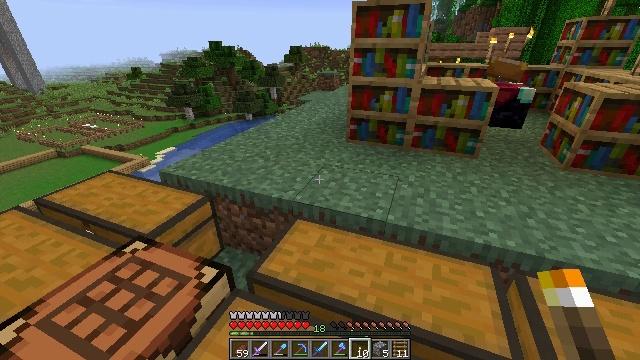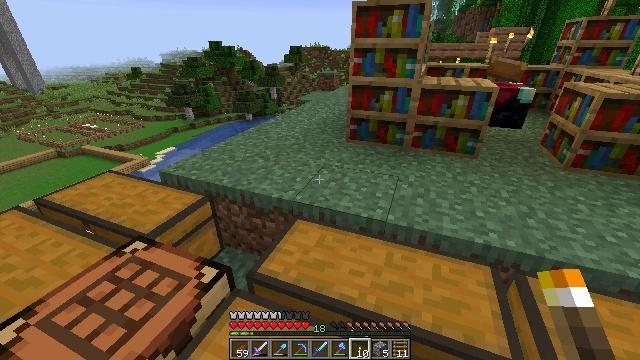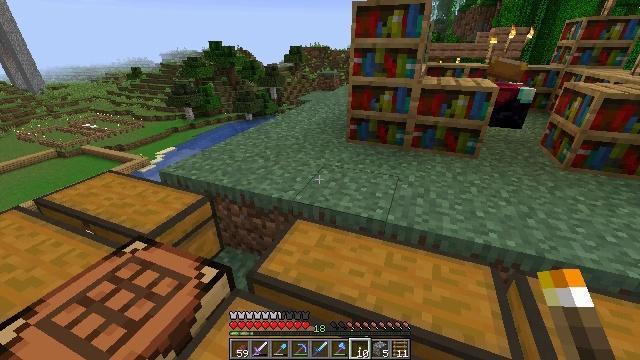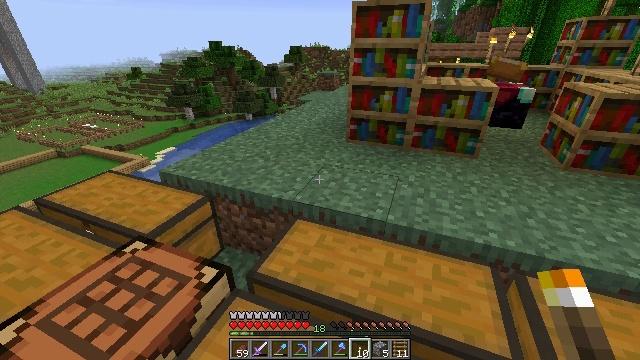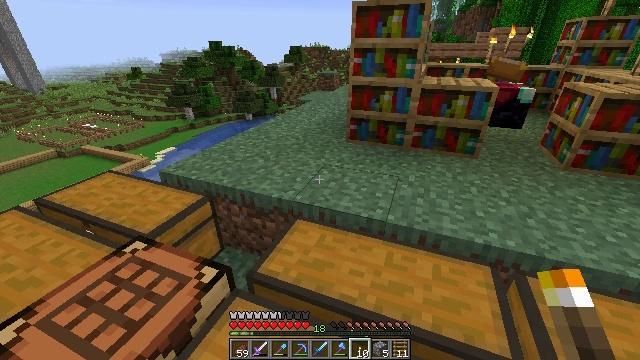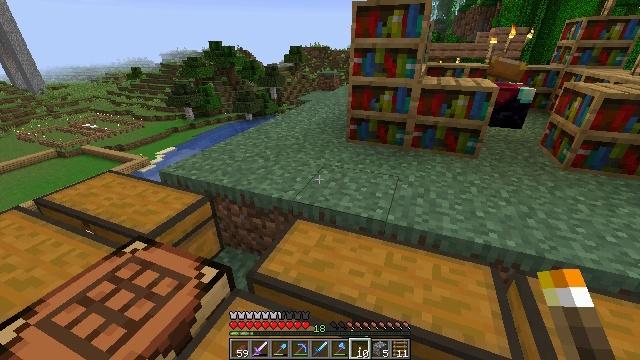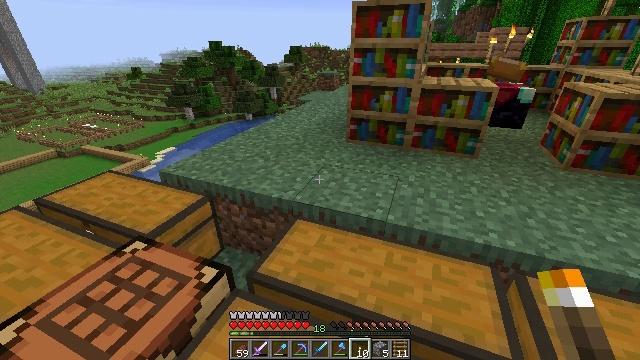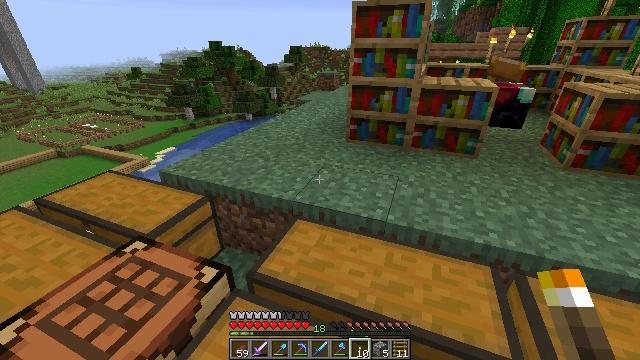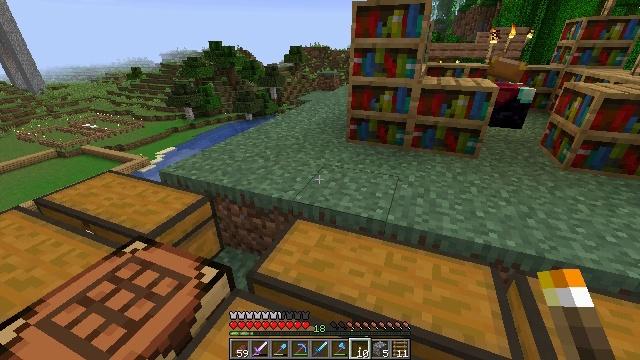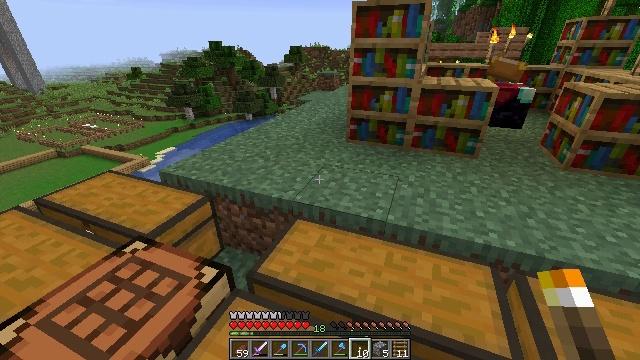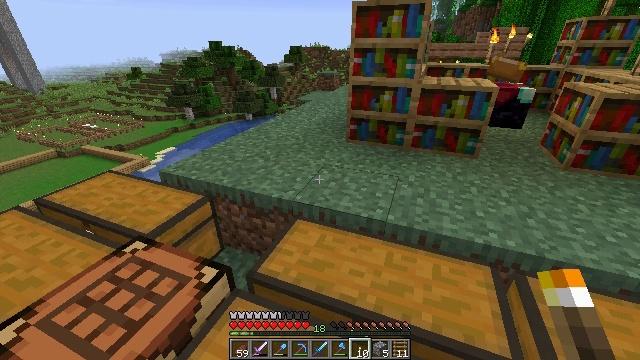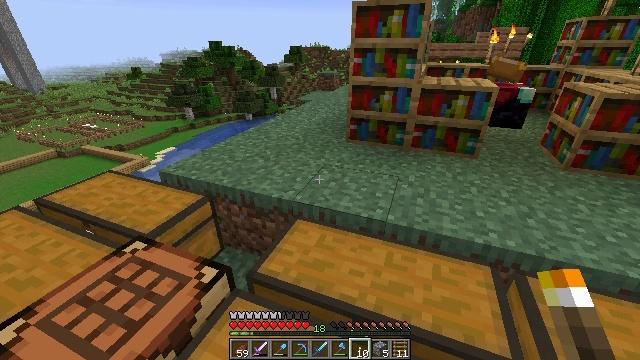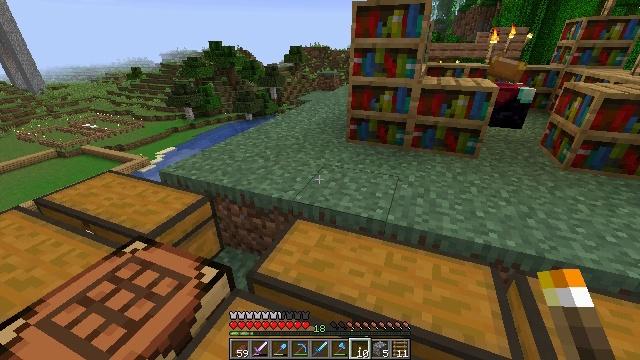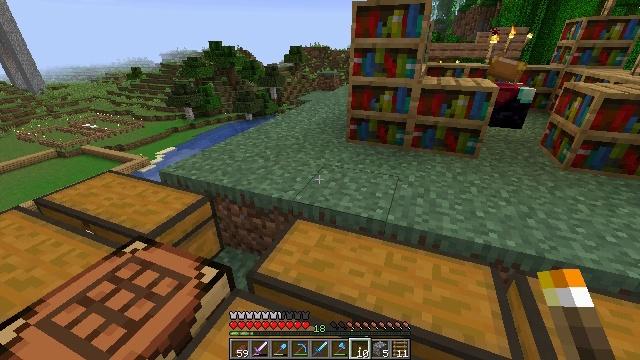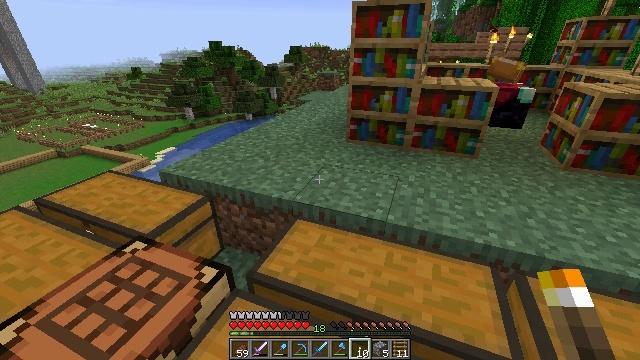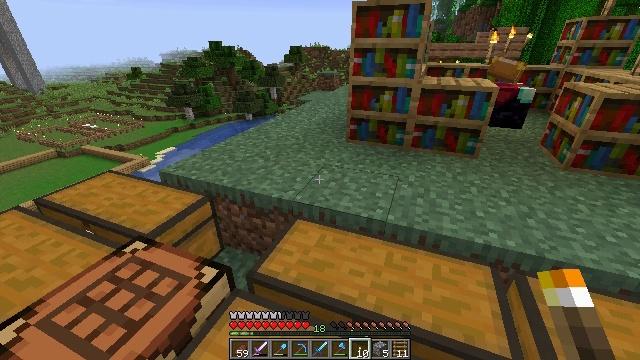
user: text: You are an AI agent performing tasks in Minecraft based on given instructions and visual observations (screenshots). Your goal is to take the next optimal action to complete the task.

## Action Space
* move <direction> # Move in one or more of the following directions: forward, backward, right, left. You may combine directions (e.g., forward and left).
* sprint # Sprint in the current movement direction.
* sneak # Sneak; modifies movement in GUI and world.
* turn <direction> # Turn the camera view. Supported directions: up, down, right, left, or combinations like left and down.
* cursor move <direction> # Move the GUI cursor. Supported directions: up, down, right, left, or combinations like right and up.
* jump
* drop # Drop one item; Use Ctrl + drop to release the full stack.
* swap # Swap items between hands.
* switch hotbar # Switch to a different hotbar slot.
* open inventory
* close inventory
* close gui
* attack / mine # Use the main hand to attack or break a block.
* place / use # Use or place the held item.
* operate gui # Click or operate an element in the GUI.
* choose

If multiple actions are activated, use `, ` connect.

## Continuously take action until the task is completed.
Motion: motion action
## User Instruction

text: Get the furnace back into your inventory.
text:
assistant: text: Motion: no_op
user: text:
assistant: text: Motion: no_op
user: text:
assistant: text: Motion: no_op
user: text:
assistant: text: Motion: no_op
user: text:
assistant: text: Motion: no_op
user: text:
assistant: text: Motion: no_op
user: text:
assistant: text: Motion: no_op
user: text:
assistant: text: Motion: no_op
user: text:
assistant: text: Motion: no_op
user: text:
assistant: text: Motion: no_op
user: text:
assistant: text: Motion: no_op
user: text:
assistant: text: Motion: no_op
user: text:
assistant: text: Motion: no_op
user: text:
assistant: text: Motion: no_op
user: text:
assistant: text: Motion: no_op
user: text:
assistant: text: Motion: no_op
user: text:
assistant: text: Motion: no_op
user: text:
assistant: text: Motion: no_op
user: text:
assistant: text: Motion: no_op
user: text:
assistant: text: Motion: no_op
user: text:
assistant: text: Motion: no_op
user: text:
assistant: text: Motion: no_op
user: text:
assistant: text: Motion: no_op
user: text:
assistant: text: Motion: no_op
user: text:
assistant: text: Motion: no_op
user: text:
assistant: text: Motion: no_op
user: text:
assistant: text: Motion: no_op
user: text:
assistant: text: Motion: no_op
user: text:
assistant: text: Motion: no_op
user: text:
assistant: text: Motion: no_op